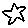
Label: star